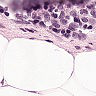
Metastatic tissue present: no